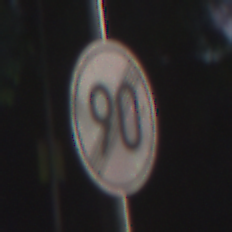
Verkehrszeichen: EndeGeschwindigkeit90
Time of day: Night
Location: Outdoor (Suburban)
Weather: PartlyCloudy
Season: NotSpecified
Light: Artificial